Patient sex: F
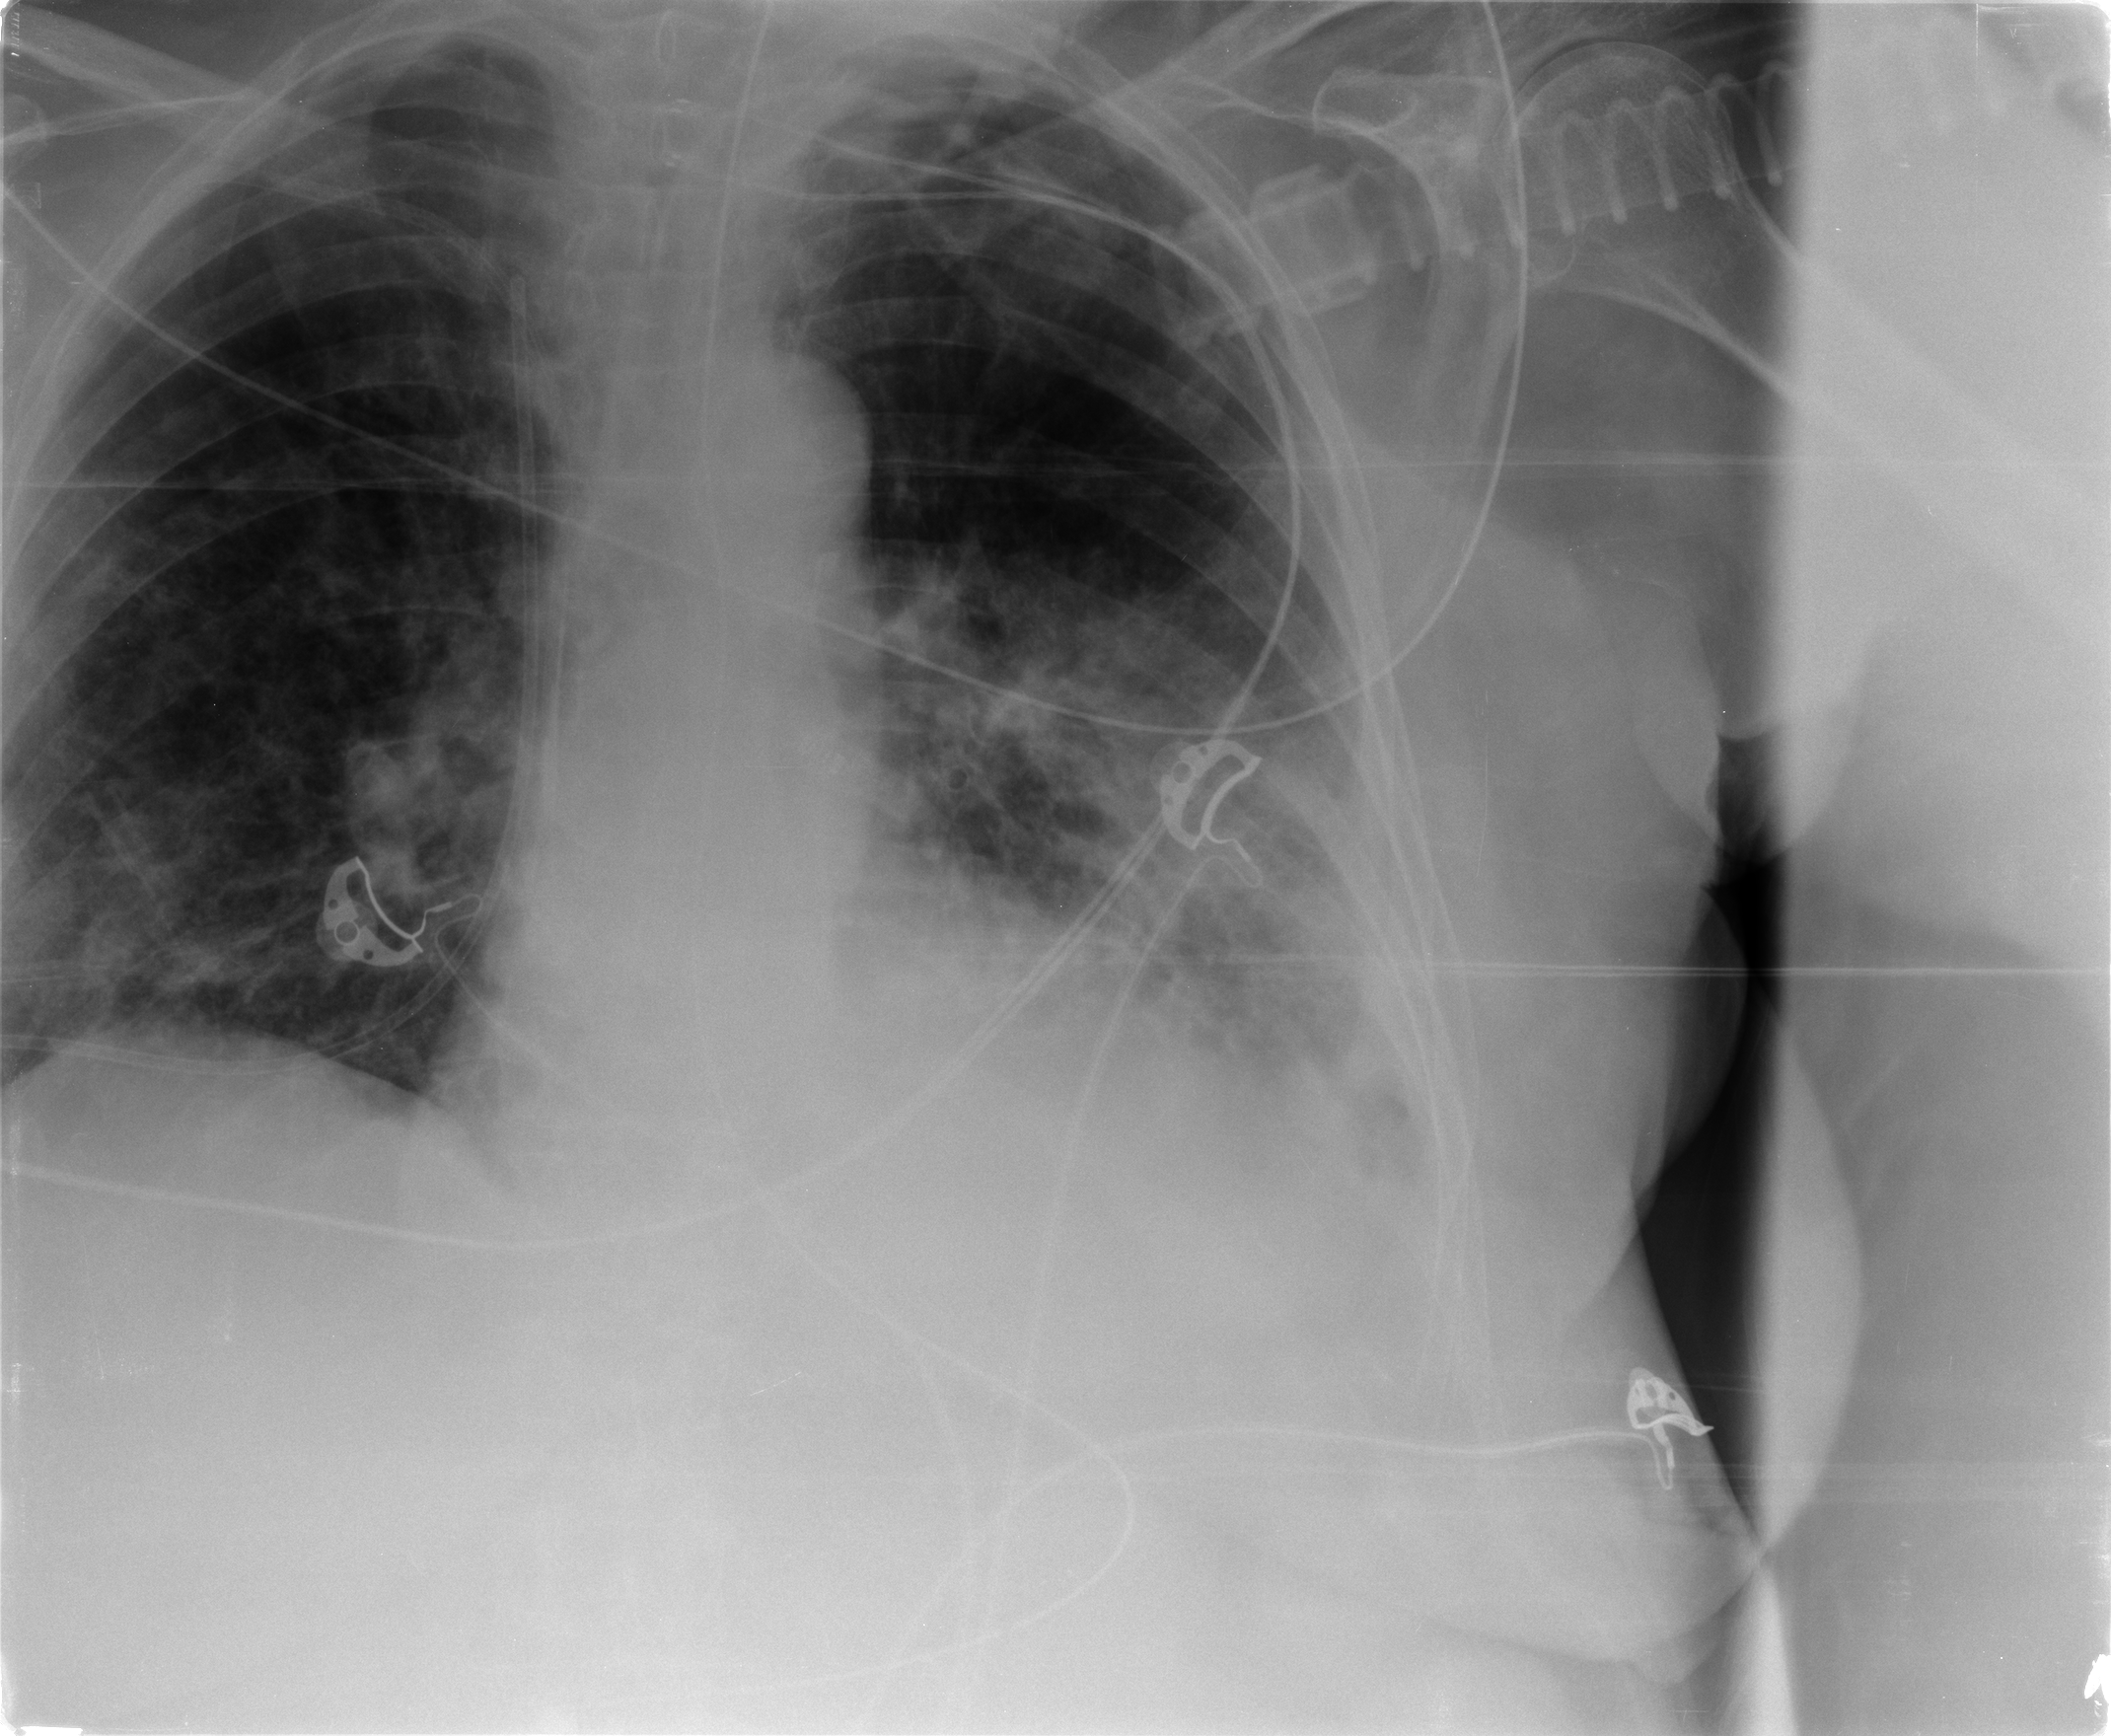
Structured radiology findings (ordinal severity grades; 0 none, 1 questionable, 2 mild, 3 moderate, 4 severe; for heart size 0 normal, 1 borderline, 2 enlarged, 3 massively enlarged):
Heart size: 1
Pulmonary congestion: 2
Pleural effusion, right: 0
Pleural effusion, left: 2
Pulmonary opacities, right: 2
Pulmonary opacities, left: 3
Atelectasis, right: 2
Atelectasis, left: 2